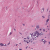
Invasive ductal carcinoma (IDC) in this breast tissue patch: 1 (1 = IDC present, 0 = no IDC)